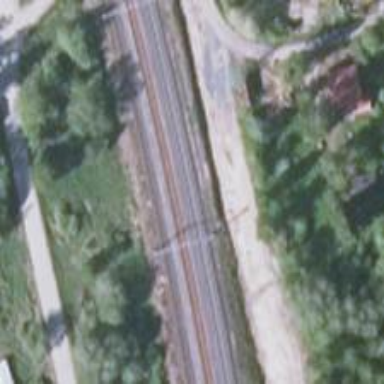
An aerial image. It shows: Siding railway line with electrified contact line for the trains.